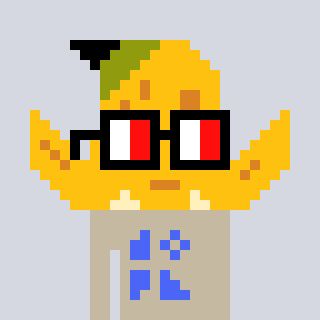
a pixel art character with square glasses with black frames and red eyes, a banana-shaped head and a bege-colored body on a cool background